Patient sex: M
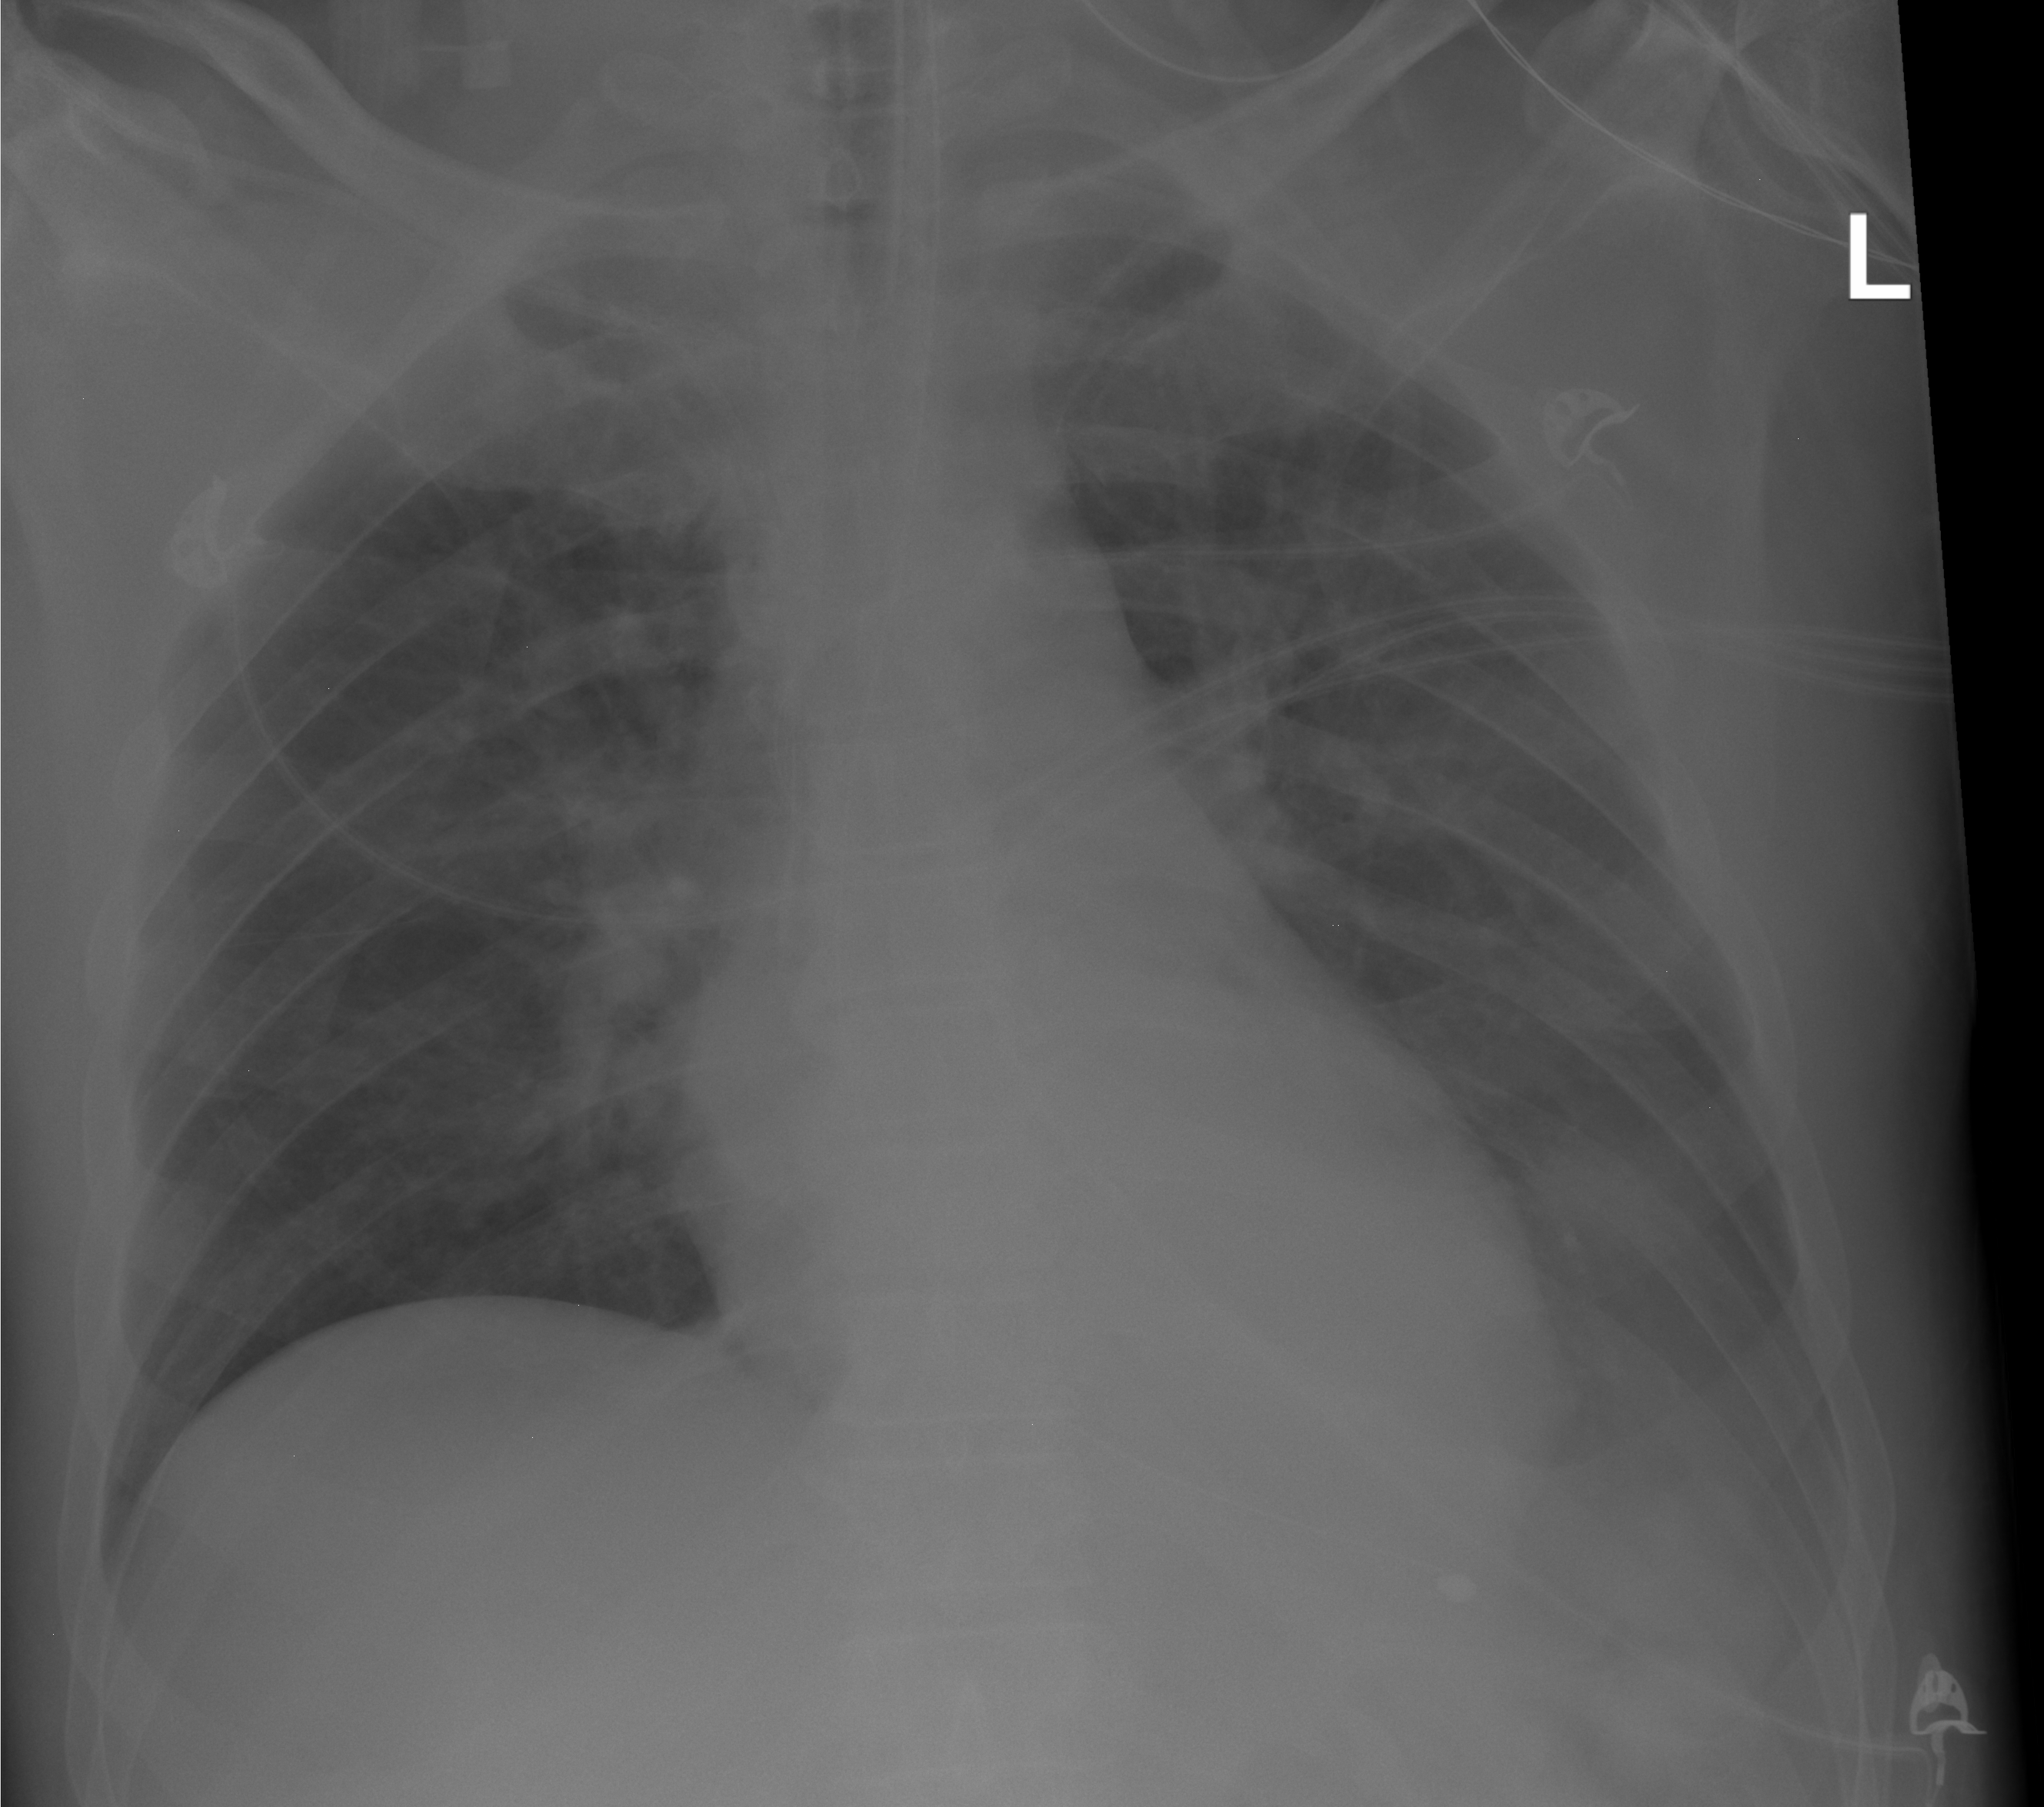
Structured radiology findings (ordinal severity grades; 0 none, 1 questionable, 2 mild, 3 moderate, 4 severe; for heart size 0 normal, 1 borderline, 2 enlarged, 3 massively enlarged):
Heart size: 0
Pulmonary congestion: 0
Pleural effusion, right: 0
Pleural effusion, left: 2
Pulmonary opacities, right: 0
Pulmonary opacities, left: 1
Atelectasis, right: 2
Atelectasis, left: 2